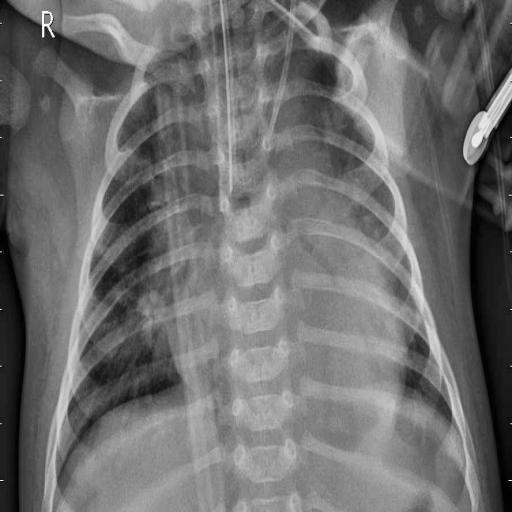
Finding: PNEUMONIA